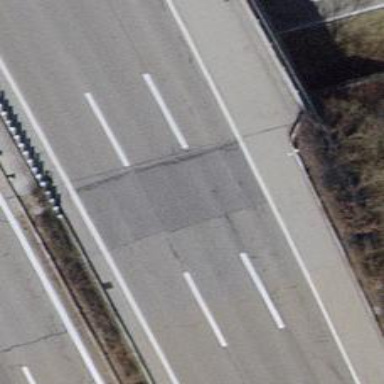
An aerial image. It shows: Asphalt motorway.